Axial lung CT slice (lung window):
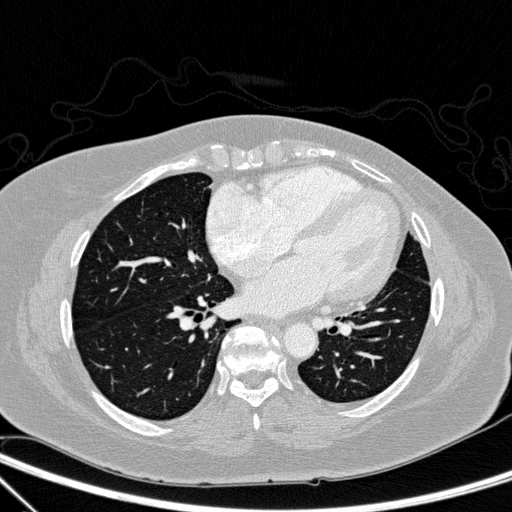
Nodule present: no